Aerial crown-view tile of a tropical tree (Barro Colorado Island, Panama), acquired 20240716:
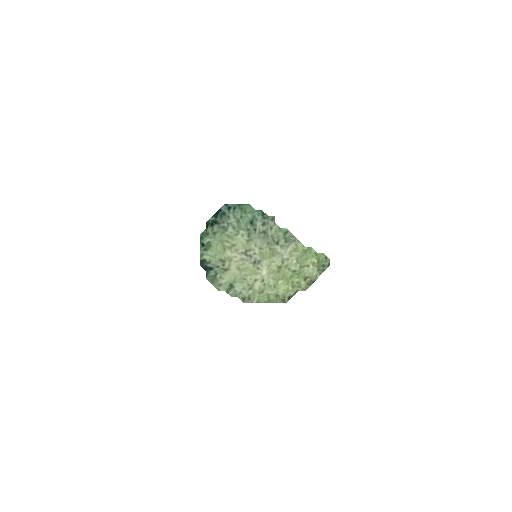
Species: Quararibea stenophylla
GBIF accepted scientific name: Quararibea stenophylla
Crown area: 13.605 m²